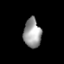
Tissue: lung
Cell type: Epithelial cells
Senescence score: 0.1701
Nuclear area (px): 498
Mean DAPI intensity: 154.964